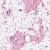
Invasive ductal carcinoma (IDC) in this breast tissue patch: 0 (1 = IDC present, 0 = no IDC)